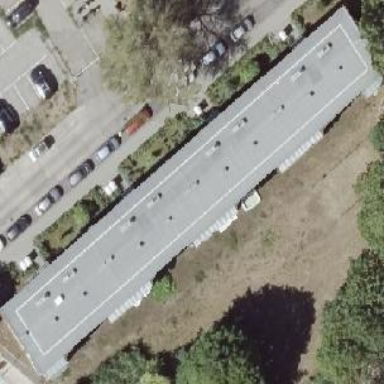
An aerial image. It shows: Flat roofed apartments with gray tar paper roofing.